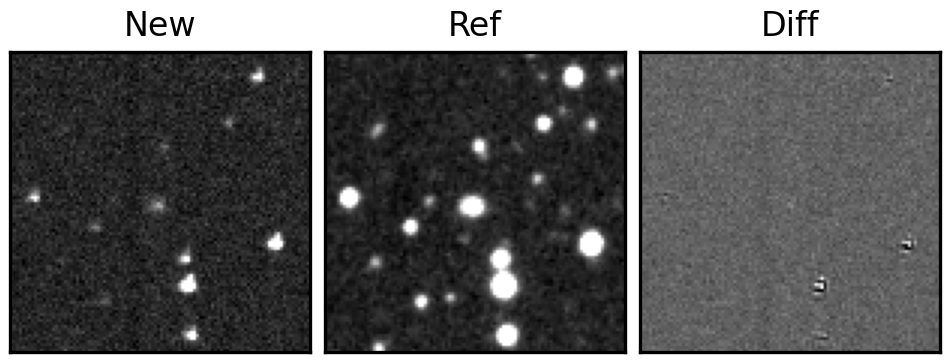
Label: real